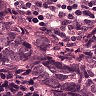
Metastatic tissue present: yes